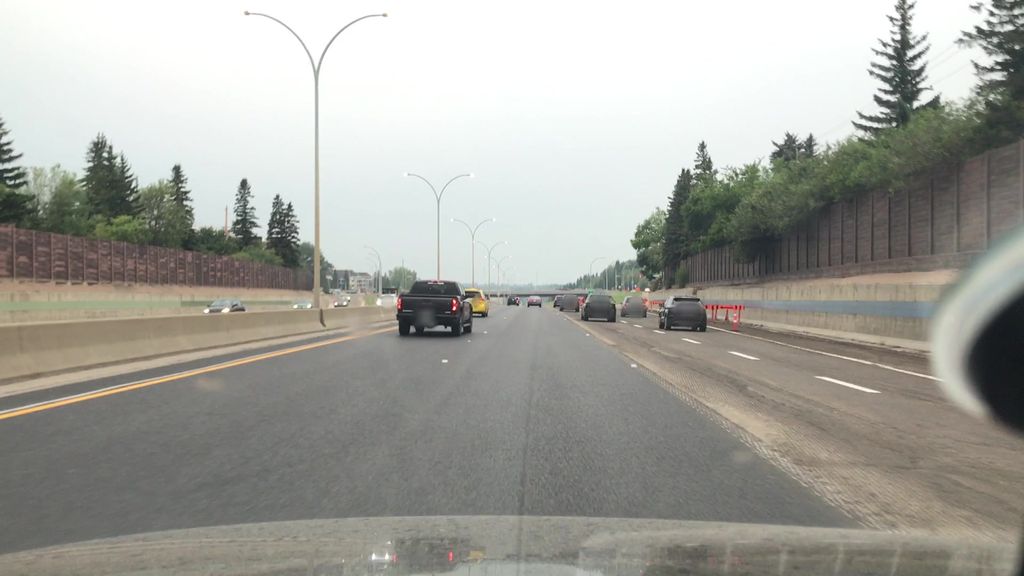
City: edmonton